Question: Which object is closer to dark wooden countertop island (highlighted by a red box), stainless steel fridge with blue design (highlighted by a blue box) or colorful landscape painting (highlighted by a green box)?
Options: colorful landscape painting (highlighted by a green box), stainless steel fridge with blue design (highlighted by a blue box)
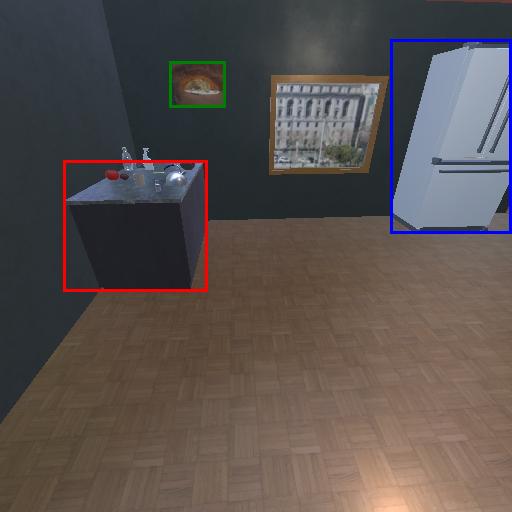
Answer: colorful landscape painting (highlighted by a green box)